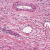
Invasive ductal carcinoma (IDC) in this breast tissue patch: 1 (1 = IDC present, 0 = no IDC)